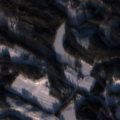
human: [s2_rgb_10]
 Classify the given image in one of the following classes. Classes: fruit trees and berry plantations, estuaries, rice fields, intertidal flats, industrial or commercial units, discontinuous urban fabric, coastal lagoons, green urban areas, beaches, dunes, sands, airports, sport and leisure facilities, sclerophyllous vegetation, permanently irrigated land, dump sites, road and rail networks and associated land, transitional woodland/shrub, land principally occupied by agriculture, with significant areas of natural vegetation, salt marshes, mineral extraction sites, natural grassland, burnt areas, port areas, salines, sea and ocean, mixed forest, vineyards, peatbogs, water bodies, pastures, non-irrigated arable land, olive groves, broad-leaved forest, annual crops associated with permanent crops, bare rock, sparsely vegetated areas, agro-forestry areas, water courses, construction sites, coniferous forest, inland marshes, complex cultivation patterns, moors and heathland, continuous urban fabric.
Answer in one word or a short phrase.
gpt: coniferous forest, mixed forest, transitional woodland/shrub, water bodies